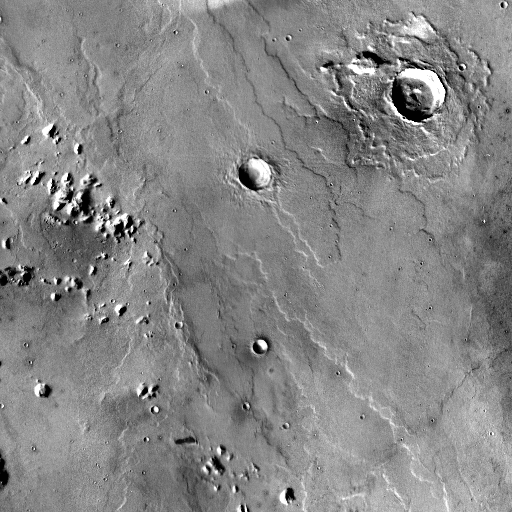
Crater classes present: Background, Other, Layered